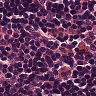
Metastatic tissue present: no